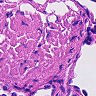
Metastatic tissue present: no